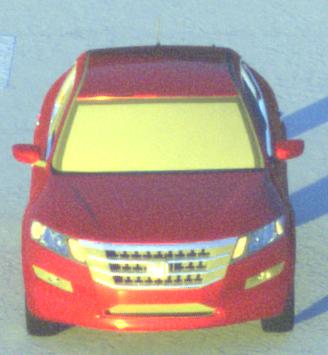
Make: Honda
Model: Crosstour
Detailed model: -
Model produced from: 2009
Model produced until: 2012
Doors: 4
Color: red
Road condition: dry road
Daytime: sunrise or sunset
Contrast: high contrast